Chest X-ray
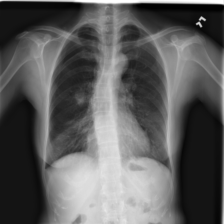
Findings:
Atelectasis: negative
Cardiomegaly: negative
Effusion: negative
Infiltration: negative
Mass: negative
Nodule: negative
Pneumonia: negative
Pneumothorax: positive
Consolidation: negative
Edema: negative
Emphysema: negative
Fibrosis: negative
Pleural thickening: negative
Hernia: negative